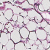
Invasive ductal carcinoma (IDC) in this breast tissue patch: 0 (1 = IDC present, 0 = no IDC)